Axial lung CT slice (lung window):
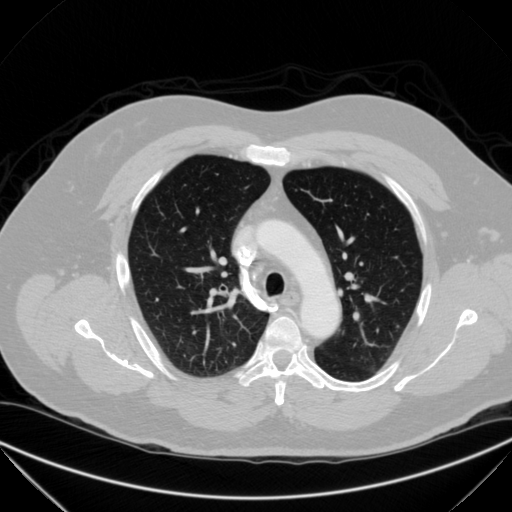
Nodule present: no